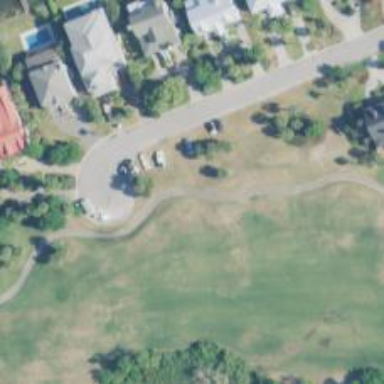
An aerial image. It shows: Pathway for golfing.